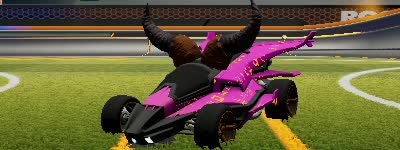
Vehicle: aftershock